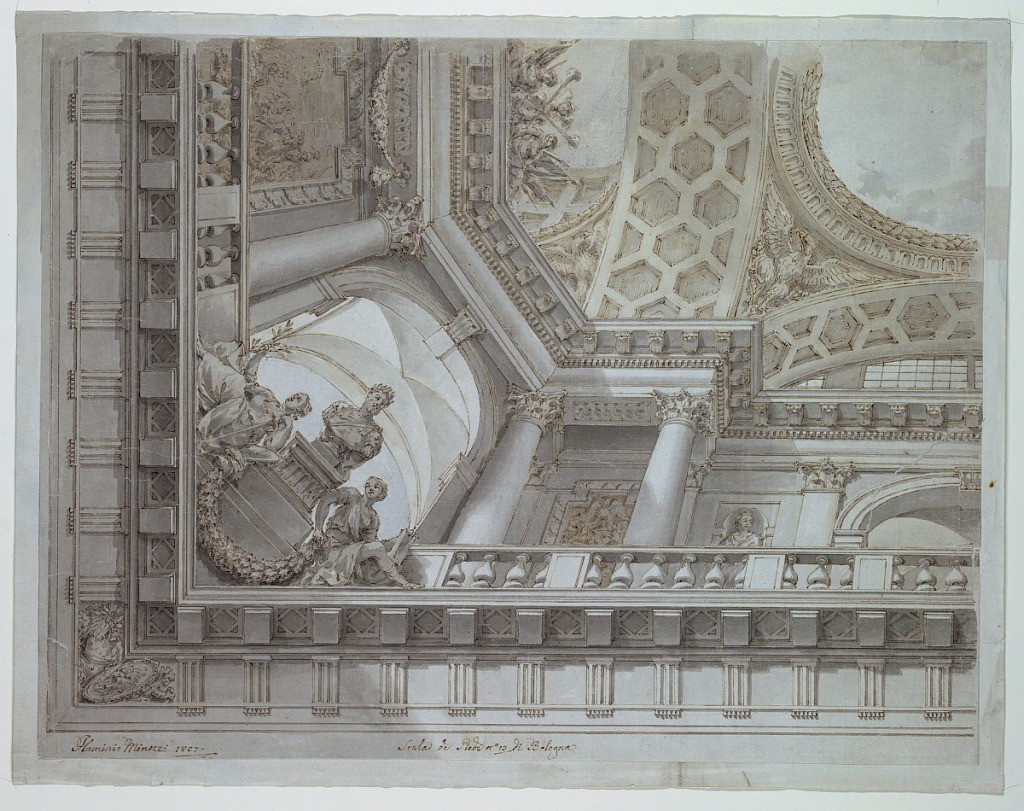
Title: Project for a painted ceiling with an antique bust in an archway
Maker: Flaminio Innocenzi Minozzi, Italian, 1735 – 1817
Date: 1807
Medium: Brush and gray and brown wash, pen and ink, on paper.
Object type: Drawing
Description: One quarter is shown.  An entablature is shown from below.  Above its front rise the balustrades of upper galleries.  Their back walls are decorated with a battle scene at the short side, with an ornamental candelabrum, and a statue in a niche, at the long side
.  An arch opens in the center of the latter another one stands across the corner.  Below it is the figure of a Roman emperor, seen from the back, upon a pedestal, with two female allegories, supporting a festoon, beside it.  An upper entablature is supported by columns and pilasters.  Above it rise arches, supporting an entablature as the frame of the central representation in the sky.  On top of the upper entablature, at the short side, is a trophy of arms, and the figures of two women in a partly erased fantastic architecture.  Signature below at left: "Flaminio Minozzi 1807" In the center below: Scala di Piedi no.13 di Bologna.